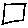
Label: square